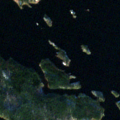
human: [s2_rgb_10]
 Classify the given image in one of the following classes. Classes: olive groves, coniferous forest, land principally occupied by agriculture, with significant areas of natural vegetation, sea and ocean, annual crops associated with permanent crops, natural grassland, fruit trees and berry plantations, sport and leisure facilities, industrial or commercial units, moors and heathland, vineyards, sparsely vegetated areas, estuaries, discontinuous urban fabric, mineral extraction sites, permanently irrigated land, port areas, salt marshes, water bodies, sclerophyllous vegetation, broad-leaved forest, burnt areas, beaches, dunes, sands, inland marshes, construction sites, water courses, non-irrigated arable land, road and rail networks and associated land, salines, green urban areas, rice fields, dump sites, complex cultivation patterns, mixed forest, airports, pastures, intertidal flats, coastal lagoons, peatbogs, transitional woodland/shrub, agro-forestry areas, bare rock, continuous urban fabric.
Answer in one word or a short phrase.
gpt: coniferous forest, water bodies